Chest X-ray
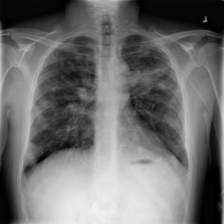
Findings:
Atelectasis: negative
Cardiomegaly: negative
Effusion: negative
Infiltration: negative
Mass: positive
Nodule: negative
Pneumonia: negative
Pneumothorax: negative
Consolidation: positive
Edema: negative
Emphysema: negative
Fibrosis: negative
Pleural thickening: negative
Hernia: negative